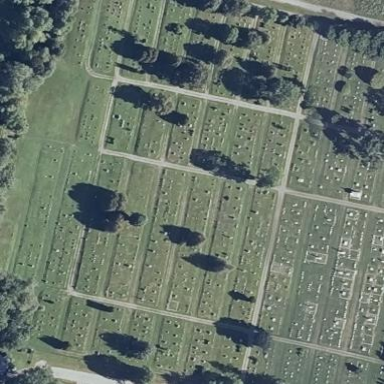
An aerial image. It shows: Cemetery.